Aerial crown-view tile of a tropical tree (Barro Colorado Island, Panama), acquired 20241112:
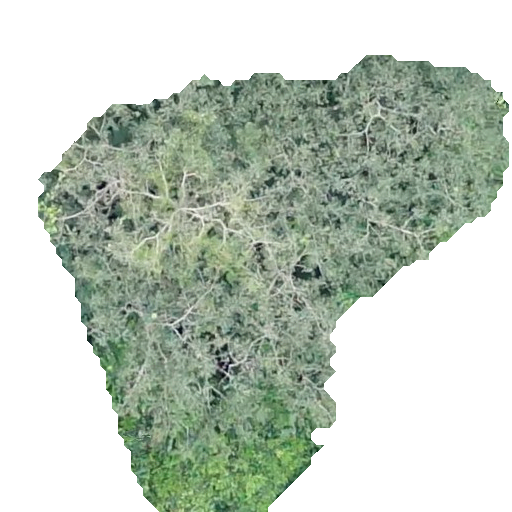
Species: Trattinnickia aspera
GBIF accepted scientific name: Trattinnickia aspera
Crown area: 206.693 m²